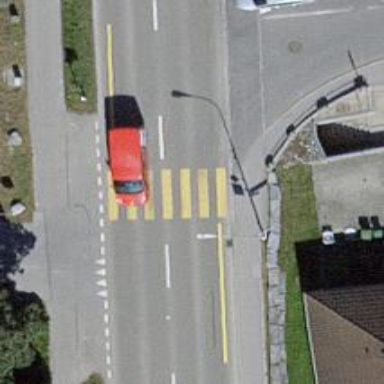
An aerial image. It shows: Uncontrolled zebra crossing on the road.